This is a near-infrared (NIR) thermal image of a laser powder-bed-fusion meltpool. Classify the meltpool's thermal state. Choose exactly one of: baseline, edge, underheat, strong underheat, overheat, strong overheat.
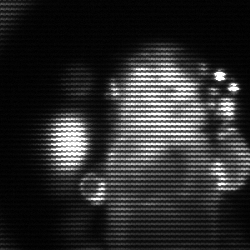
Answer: strong underheat